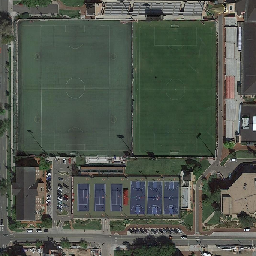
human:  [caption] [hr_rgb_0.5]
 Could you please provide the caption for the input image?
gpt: Two playgrounds and six table tennis balls are side by side.

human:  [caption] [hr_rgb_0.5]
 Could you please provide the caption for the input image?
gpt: The two playgrounds are side by side.

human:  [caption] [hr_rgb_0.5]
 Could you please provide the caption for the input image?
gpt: Two playgrounds and six side-by-side table tennis courts

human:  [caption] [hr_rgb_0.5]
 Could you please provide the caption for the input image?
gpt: The two playgrounds are side by side

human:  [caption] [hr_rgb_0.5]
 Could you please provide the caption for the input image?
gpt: Two playgrounds and table tennis courts are surrounded by a road